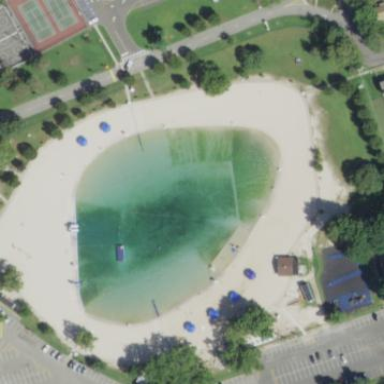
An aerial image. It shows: Outdoor swimming pool on leisure land.